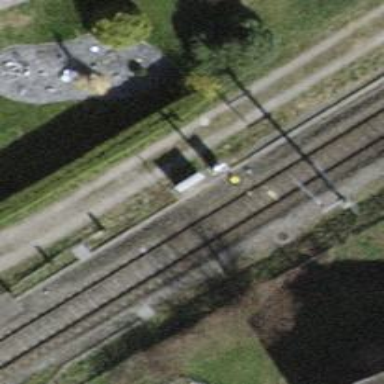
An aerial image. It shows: Railway signal.